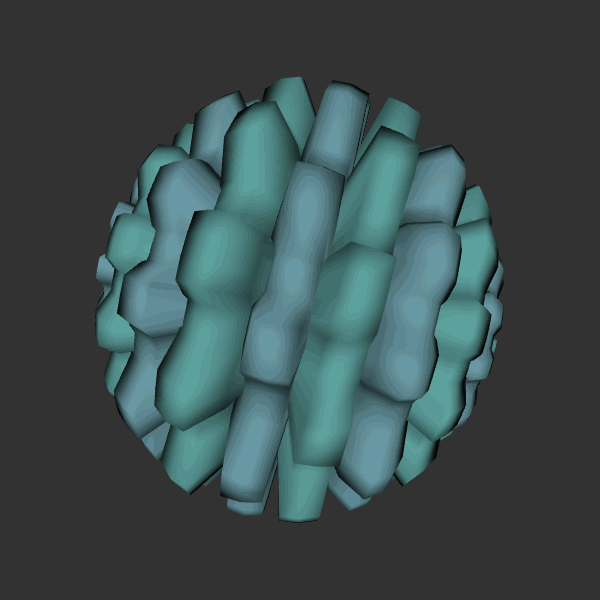
Background: dark